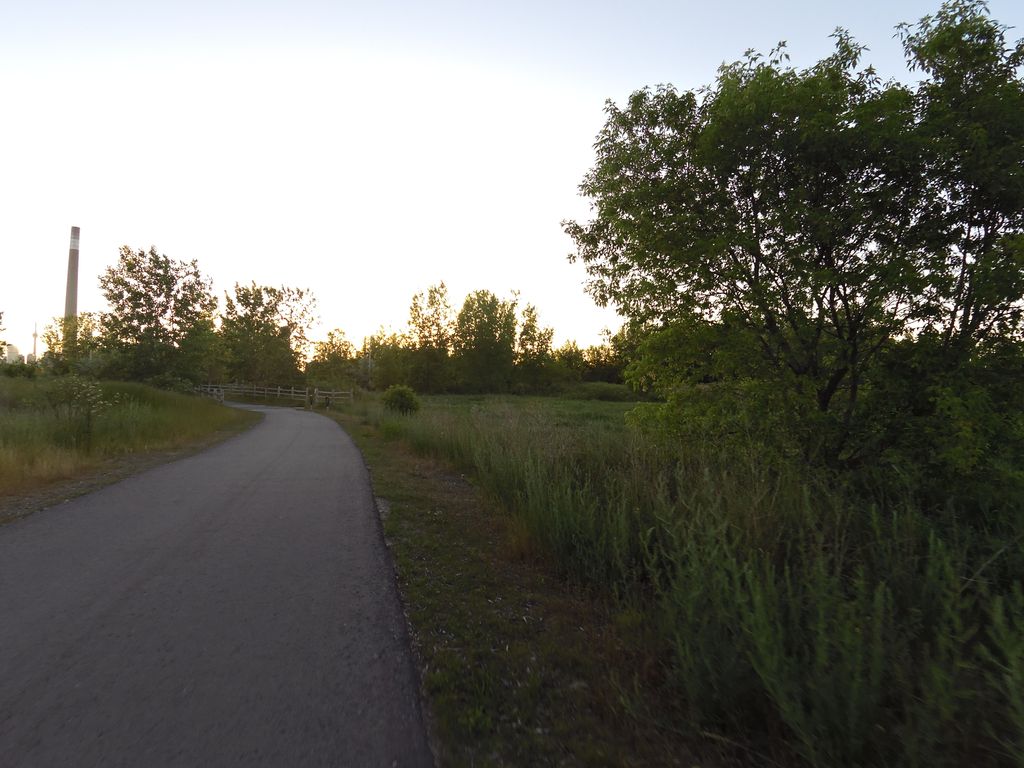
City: toronto